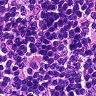
Metastatic tissue present: no